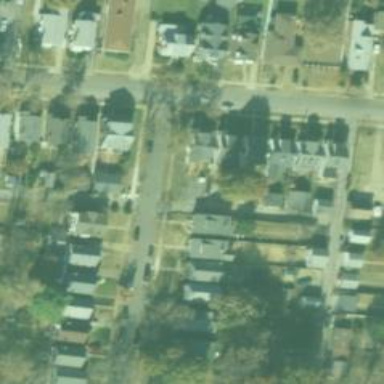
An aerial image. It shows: Alley classified as service road.